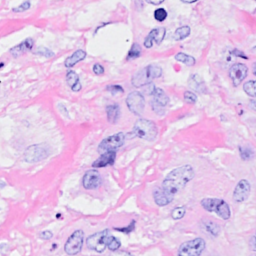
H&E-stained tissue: Breast